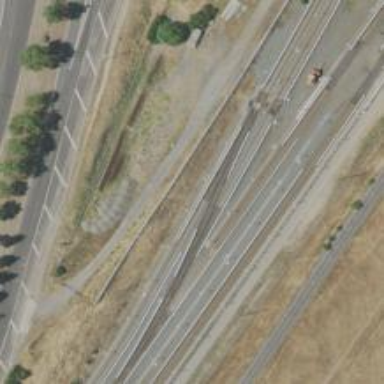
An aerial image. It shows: Electrified rail in service yard.